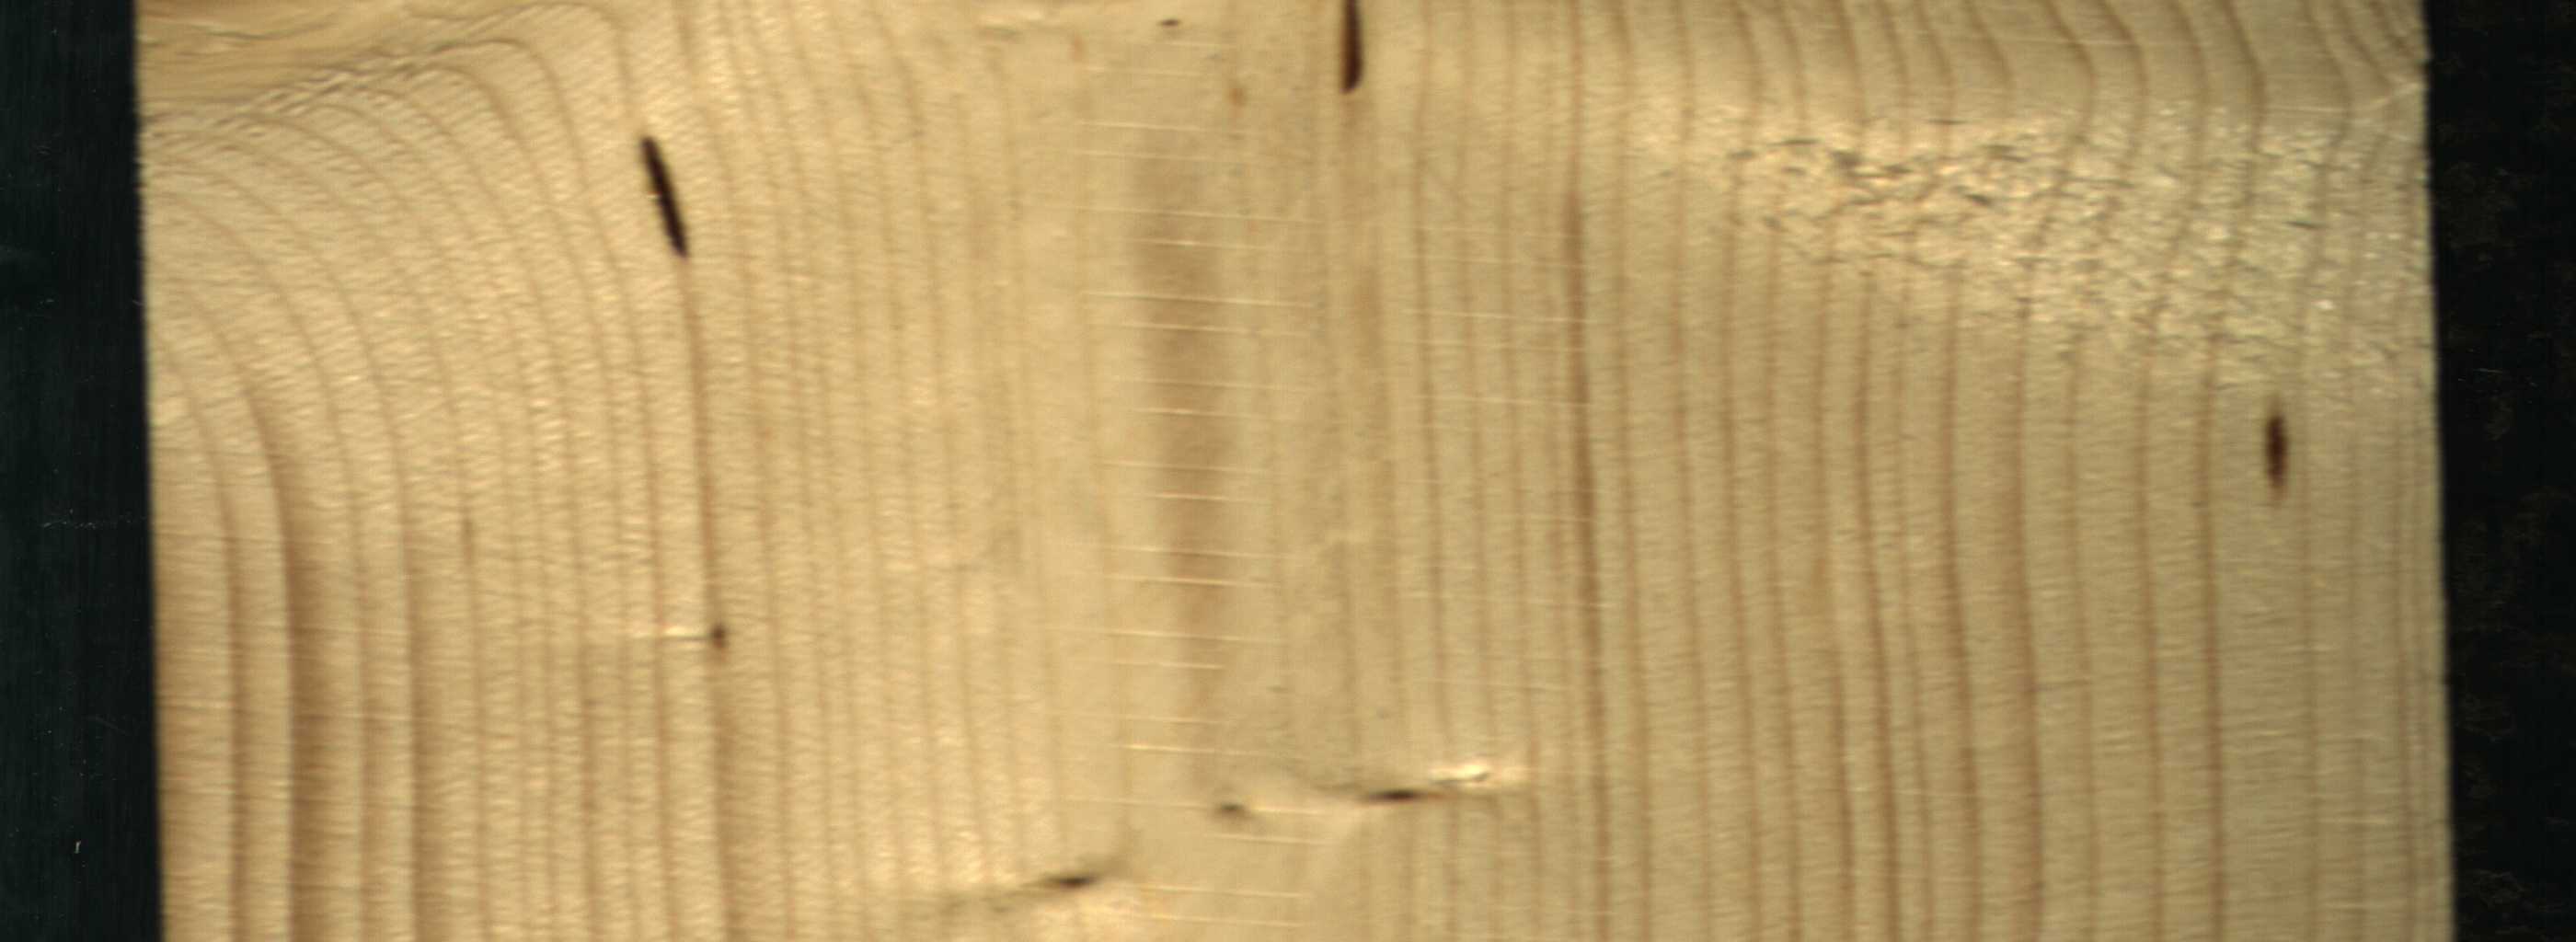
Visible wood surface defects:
resin
resin
resin